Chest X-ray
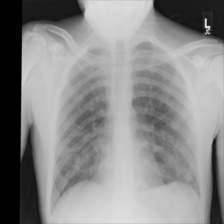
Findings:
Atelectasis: negative
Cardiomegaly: negative
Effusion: negative
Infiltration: negative
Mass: negative
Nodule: negative
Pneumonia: negative
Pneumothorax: negative
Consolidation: negative
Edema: negative
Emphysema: negative
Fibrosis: negative
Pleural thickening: negative
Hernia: negative